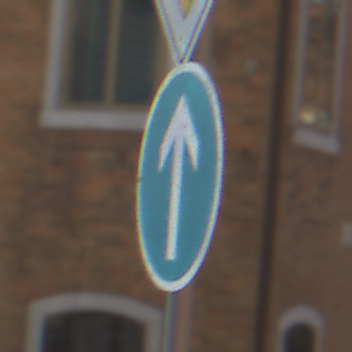
Verkehrszeichen: VorgeschriebeneFahrtrichtungGeradeaus
Zusatzzeichen oben: Vorfahrtsstrasse
Umgebung: Outdoor, Urban
Tageszeit: MorningAfternoon
Wetter: Clear
Licht: Natural
Jahreszeit: NotSpecified
Kontrast: HighContrast